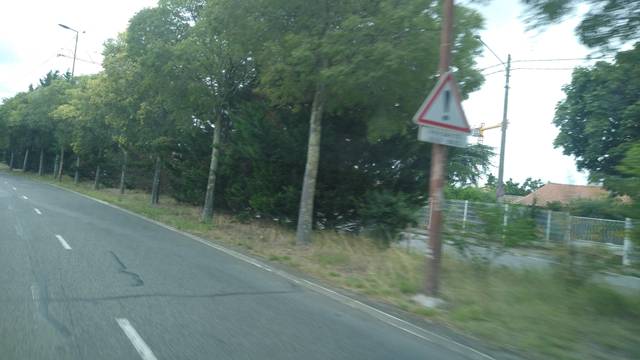
Region: France
Coordinates: 43.583, 1.398